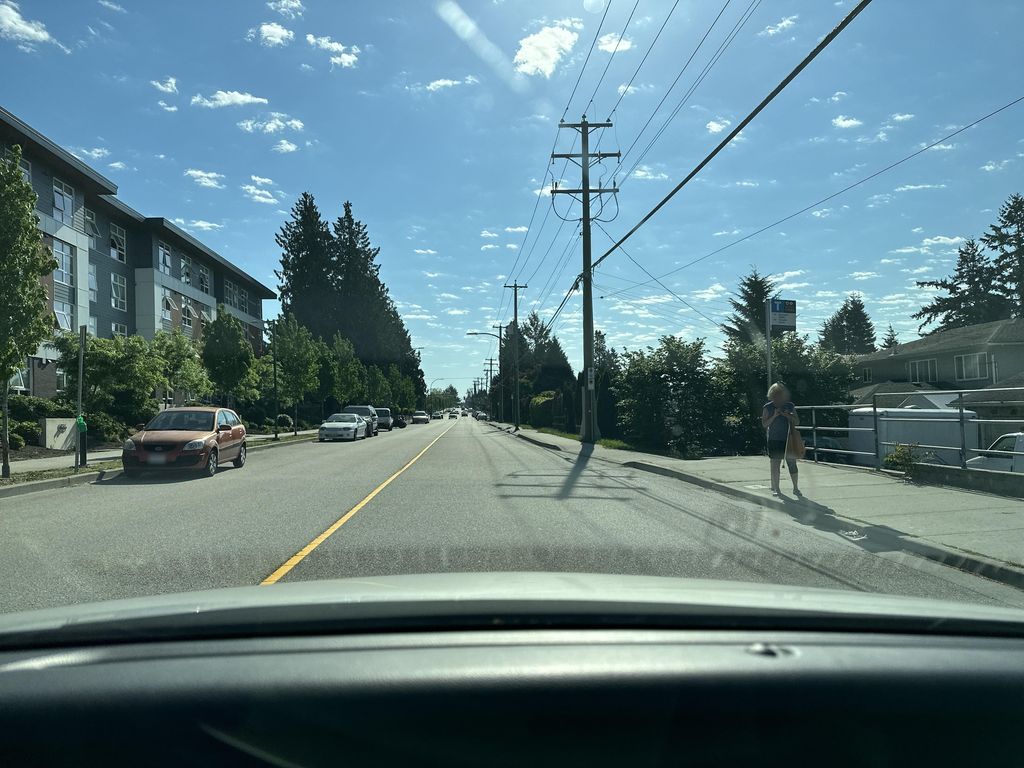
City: vancouver